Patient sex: M
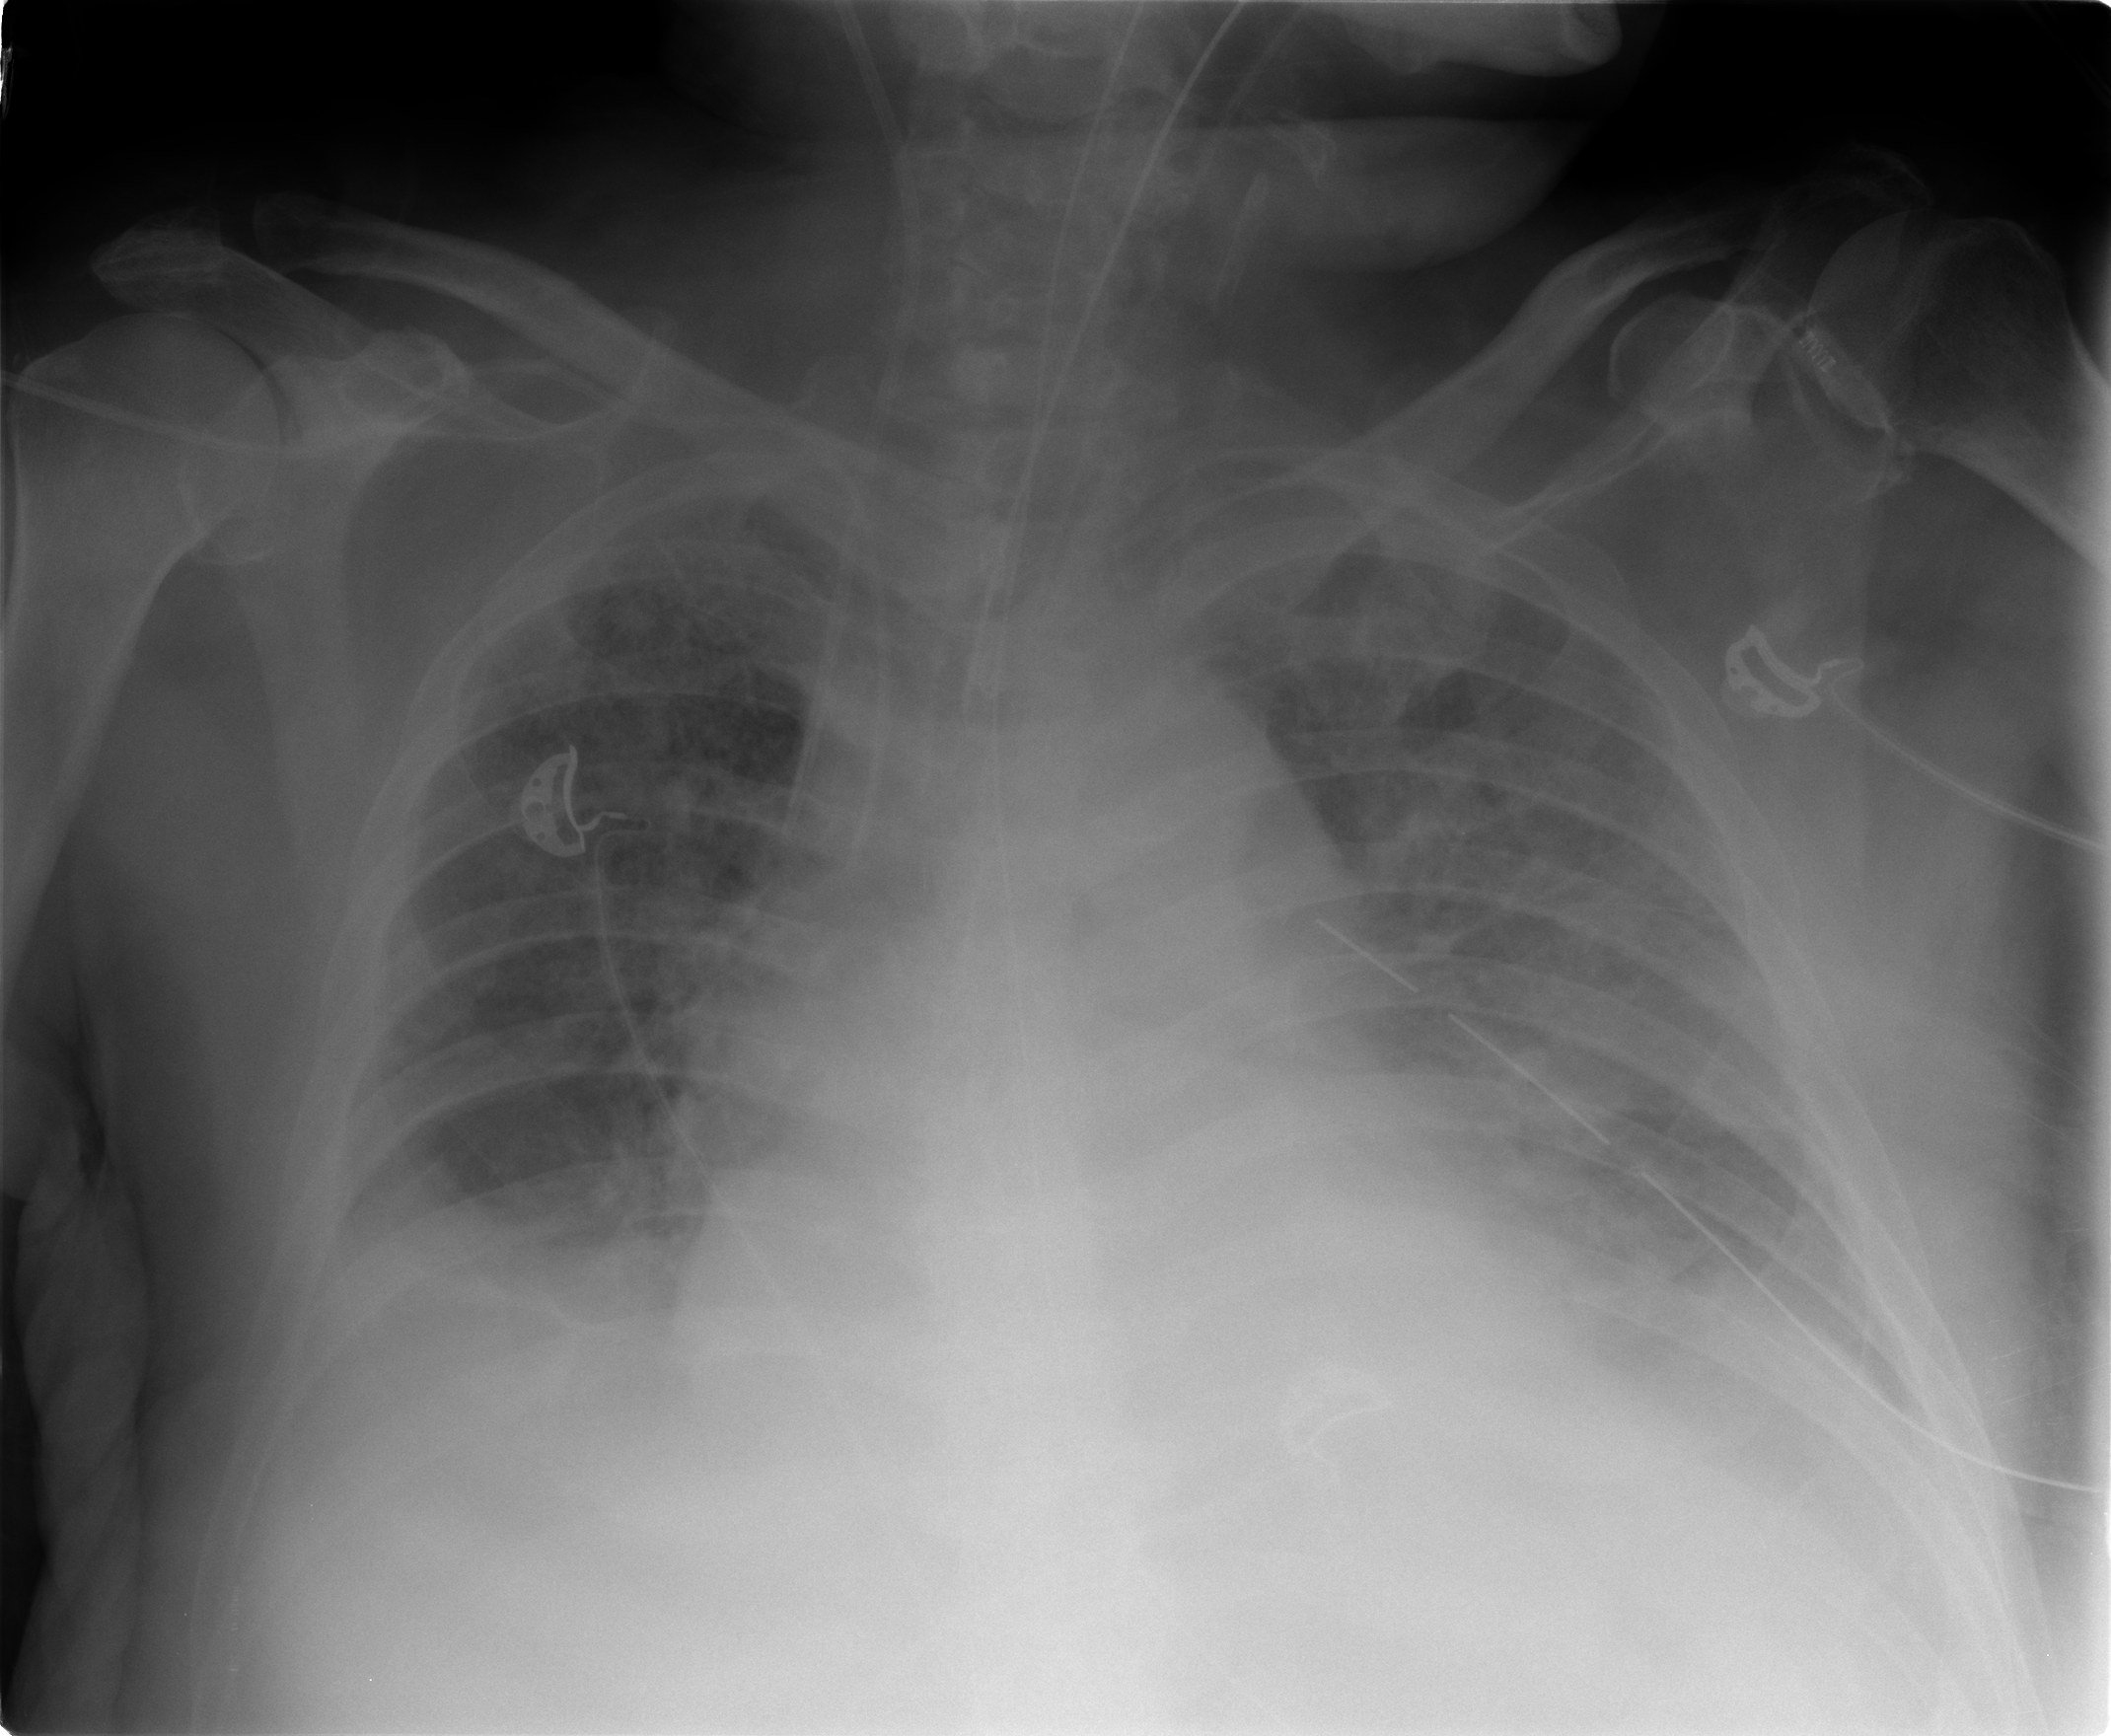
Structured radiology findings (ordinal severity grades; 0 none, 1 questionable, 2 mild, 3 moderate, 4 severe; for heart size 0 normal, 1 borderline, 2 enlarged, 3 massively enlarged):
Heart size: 2
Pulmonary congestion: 2
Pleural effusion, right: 2
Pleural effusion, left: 2
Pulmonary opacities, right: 3
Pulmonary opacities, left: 3
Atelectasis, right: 2
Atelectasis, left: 2